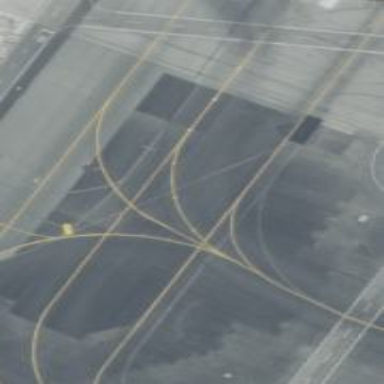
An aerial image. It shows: Asphalt taxiway in the airport.